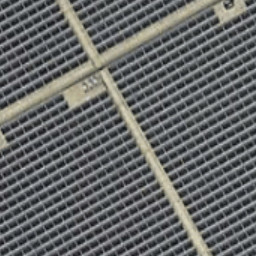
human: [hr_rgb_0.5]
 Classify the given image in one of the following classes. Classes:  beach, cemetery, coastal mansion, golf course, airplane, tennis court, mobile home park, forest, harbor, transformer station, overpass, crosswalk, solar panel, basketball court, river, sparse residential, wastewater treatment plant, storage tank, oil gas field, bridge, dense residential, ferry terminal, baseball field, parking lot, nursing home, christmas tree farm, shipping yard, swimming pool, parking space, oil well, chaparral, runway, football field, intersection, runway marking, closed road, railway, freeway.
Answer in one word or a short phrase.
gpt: solar panel